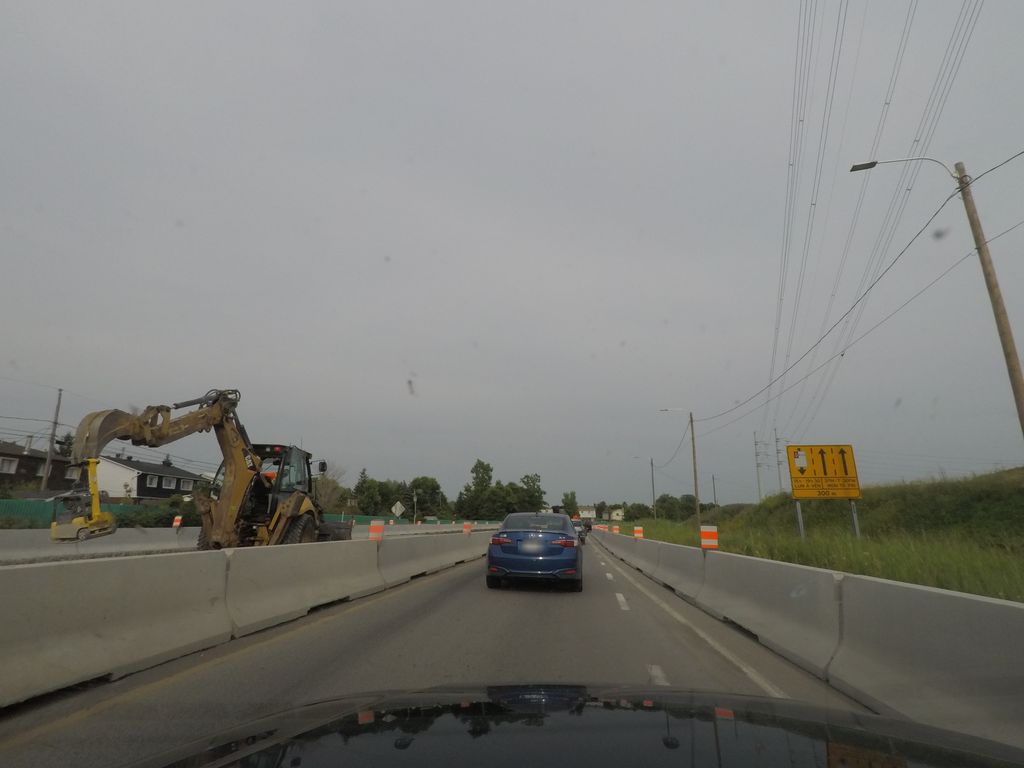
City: montreal